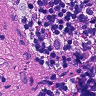
Metastatic tissue present: no